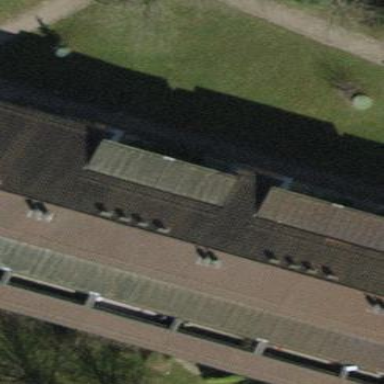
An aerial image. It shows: Building with pitched roof.